Question: I'm having a problem sorting this out, basically it will be a list with icons and text below. Icon size remains the same but the text doesn't, as shown in the picture
.
The problem is when a '<li>' has a lot of text the rest float to the right of it. How can I sort this out.
My code is below:
'''
ul.iconifier {
width: 100%;
list-style: none;
margin: 0 auto; padding: 0;
}
ul.iconifier li {
float: left;
margin: 10px; padding: 0;
text-align: center;
border: 1px solid #ccc;
width:8em;
height:200px;
-moz-border-radius: 3px; /*--CSS3 Rounded Corners--*/
-khtml-border-radius: 3px; /*--CSS3 Rounded Corners--*/
-webkit-border-radius: 3px; /*--CSS3 Rounded Corners--*/
display: block; /*--IE6 Fix--*/
height:101%;
}
ul.iconifier li a.thumb{
width: 128px;
height: 128px;
overflow: hidden;
display: block;
cursor: pointer;
}
ul.iconifier li a.thumb:hover {
}
ul.iconifier li p {
font: normal 0.75em Verdana, Arial, Helvetica, sans-serif;
margin: 0; padding: 10px 5px;
background: #f0f0f0;
border-top: 1px solid #fff; /*--Subtle bevel effect--*/
text-align:center;
width:118px;
}
ul.iconifier li a {text-decoration: none; color: #777; display: block;}
'''
html:
'''
<ul class="iconifier">
<li>
<a href="#" class="thumb" Title=""><img src="img/sprite.png" alt="Contacts" /></a>
<p><a href="#">English Depatment</a></p>
</li>
<li>
<a href="#" class="thumb" title="art"><img src="img/sprite.png" alt="Art" /></a>
<p><a href="#">Art Deptartment</a></p>
</li>
<li>
<a href="#" class="thumb" title="Travel and Tourism"><img src="img/sprite.png" alt="Travel and Tourism" /></a>
<p><a href="#">Mathematics</a></p>
</li>
<li>
<a href="#" class="thumb" Title=""><img src="img/sprite.png" alt="Contacts" /></a>
<p><a href="#">Business Studies</a></p>
</li>
<li>
<a href="#" class="thumb" Title=""><img src="img/sprite.png" alt="Contacts" /></a>
<p><a href="#">English Depatment with a really long title that will hopefully fall</a></p>
</li>
<li>
<a href="#" class="thumb" title="art"><img src="img/sprite.png" alt="Art" /></a>
<p><a href="#">Art Deptartment</a></p>
</li>
<li>
<a href="#" class="thumb" title="Travel and Tourism"><img src="img/sprite.png" alt="Travel and Tourism" /></a>
<p><a href="#">Mathematics</a></p>
</li>
<li>
<a href="#" class="thumb" Title=""><img src="img/sprite.png" alt="Contacts" /></a>
<p><a href="#">Business Studies</a></p>
</li>
<li>
<a href="#" class="thumb" Title=""><img src="img/sprite.png" alt="Contacts" /></a>
<p><a href="#">English Depatment</a></p>
</li>
<li>
<a href="#" class="thumb" title="art"><img src="img/sprite.png" alt="Art" /></a>
<p><a href="#">Art Deptartment</a></p>
</li>
</ul>
'''
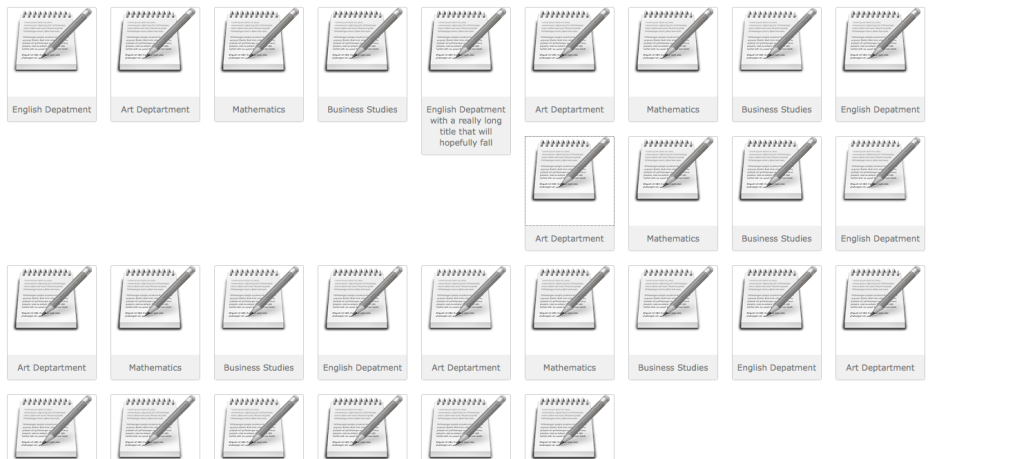
Answer: You need to use 'display: inline-block;' instead of float to get them to push the row below them down for modern browsers. For IE6 & IE7 use 'display: inline'.
Replace your 'ul.iconifier li' with this code:
'''
ul.iconifier li
{
margin: 10px;
padding: 0;
text-align: center;
border: 1px solid #ccc;
width: 8em;
-moz-border-radius: 3px; /*--CSS3 Rounded Corners--*/
-khtml-border-radius: 3px; /*--CSS3 Rounded Corners--*/
-webkit-border-radius: 3px; /*--CSS3 Rounded Corners--*/
display: -moz-inline-box; /* mozilla only */
display: inline-block; /* for browsers that support display:inline-block*/
vertical-align: top;
}
'''
Then add this code to make IE6 & IE7 work:
'''
/* Show only to IE7 */
*:first-child + html ul.iconifier li
{
display: inline;
}
/* Show only to IE6 */
* html ul.iconifier li
{
display: inline;
}
'''
---
I learn this approach from these sites:
<URL>
<URL>